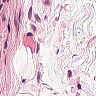
Metastatic tissue present: no